Interaction volume radius: 5 \u00c5
Interaction volume height: 10 \u00c5
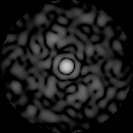
Disorder parameter: 0.7884